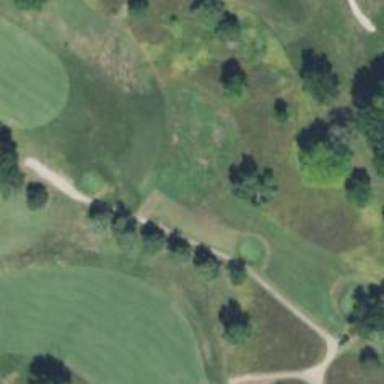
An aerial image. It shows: Service road used as golf cart path.